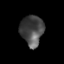
Tissue: lung
Cell type: T cells
Senescence score: 0.2426
Nuclear area (px): 680
Mean DAPI intensity: 73.044